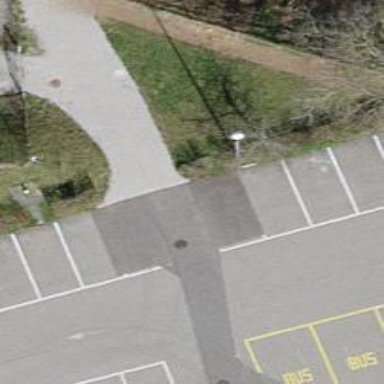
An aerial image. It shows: Concrete path.